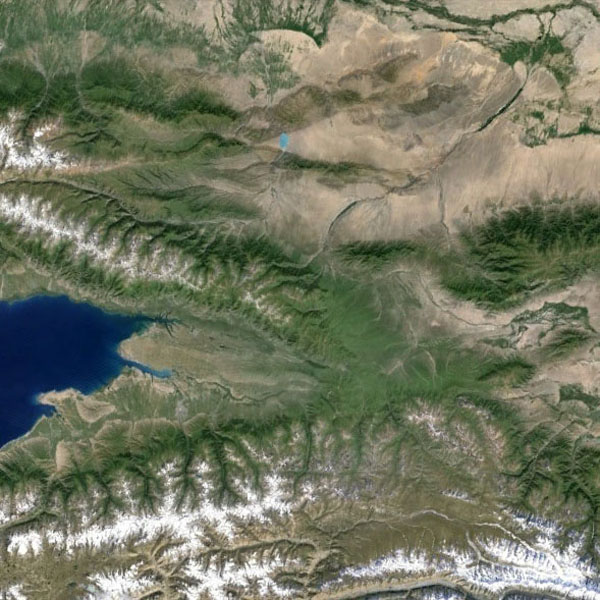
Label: Mountain